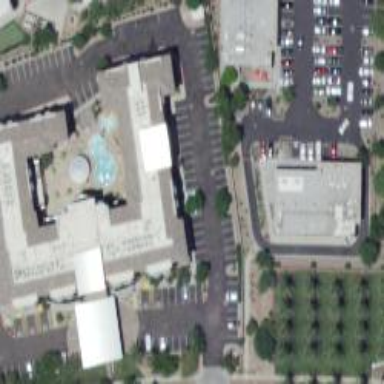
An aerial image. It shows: Hotel building.